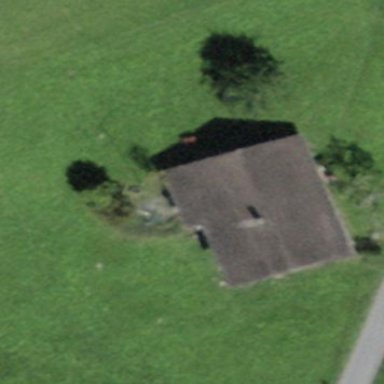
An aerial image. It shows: Farm building.